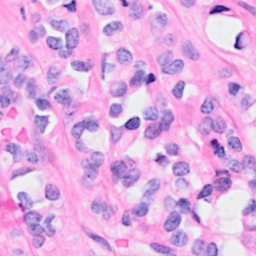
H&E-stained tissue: Breast